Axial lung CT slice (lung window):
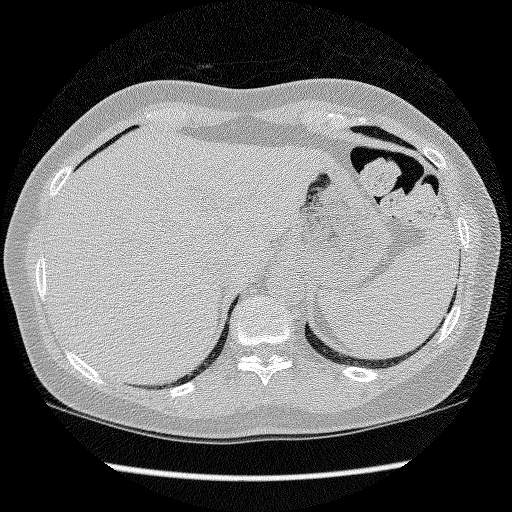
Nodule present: no